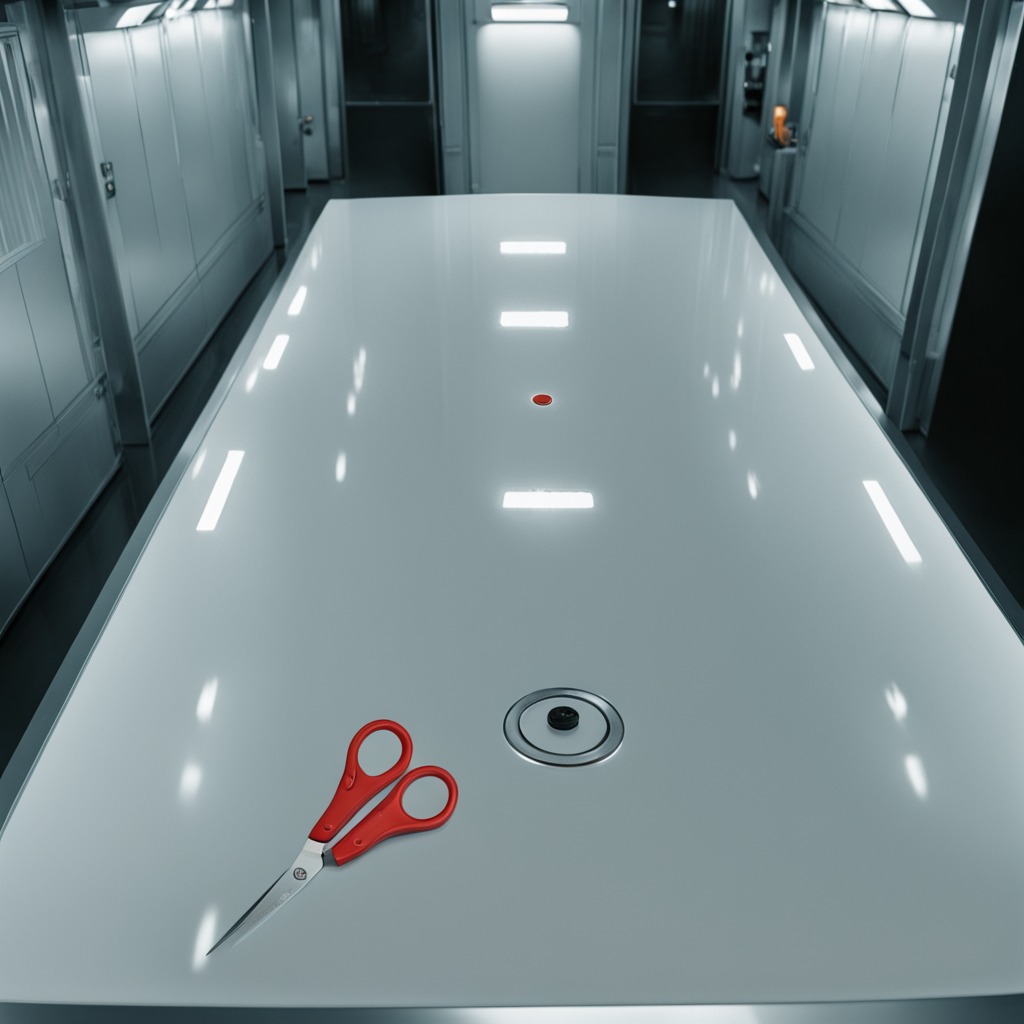
A scissor is lying on the table.